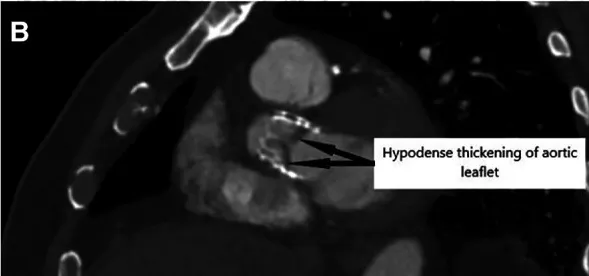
Transversal. Views.
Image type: radiology (ct)